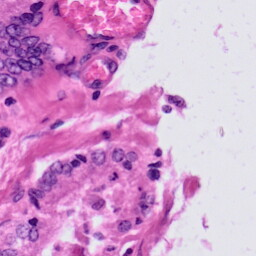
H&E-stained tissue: Prostate